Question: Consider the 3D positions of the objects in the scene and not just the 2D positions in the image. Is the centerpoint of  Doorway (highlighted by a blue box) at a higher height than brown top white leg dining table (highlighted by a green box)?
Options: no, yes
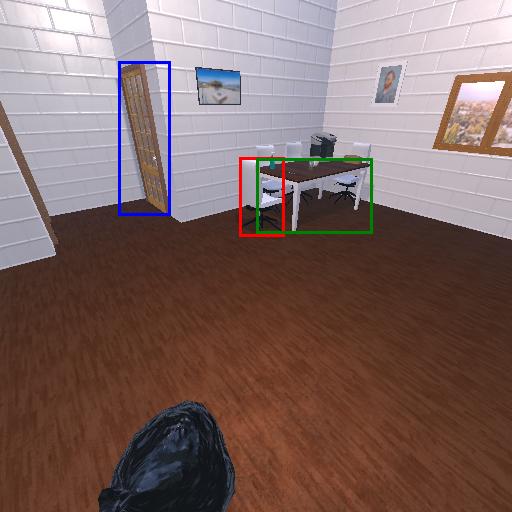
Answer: no